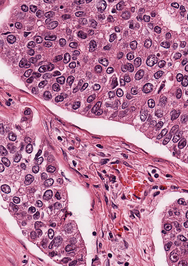
Tumor epithelial tissue: yes
Tumor-associated stroma tissue: yes
Normal tissue: no